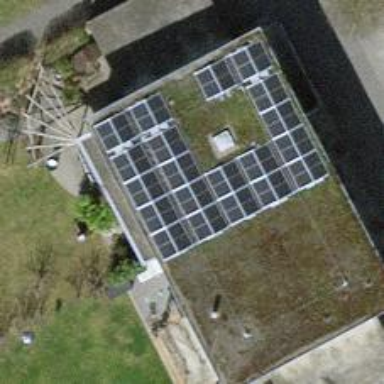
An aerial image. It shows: Solar photovoltaic panel generator.